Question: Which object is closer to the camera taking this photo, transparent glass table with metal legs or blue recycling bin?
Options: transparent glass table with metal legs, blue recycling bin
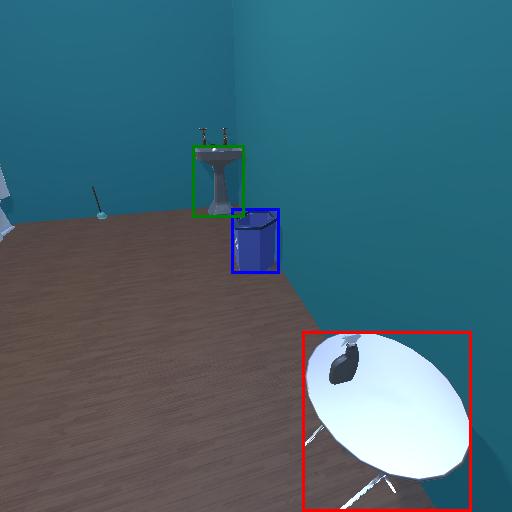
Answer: transparent glass table with metal legs